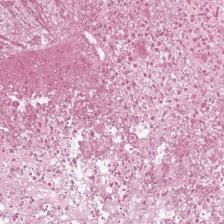
Label: Non-Viable-Tumor